Question: I've an issue in Firefox browser, it is cut off a little bit from the placeholder text. Please check the below link for a snapshot.

Any help please?
Thanks,
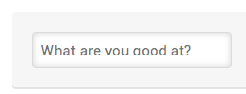
Answer: Try
'''
input {
line-height: 1.5em;
}
'''
From the pic it looks like it needs more room for your text.